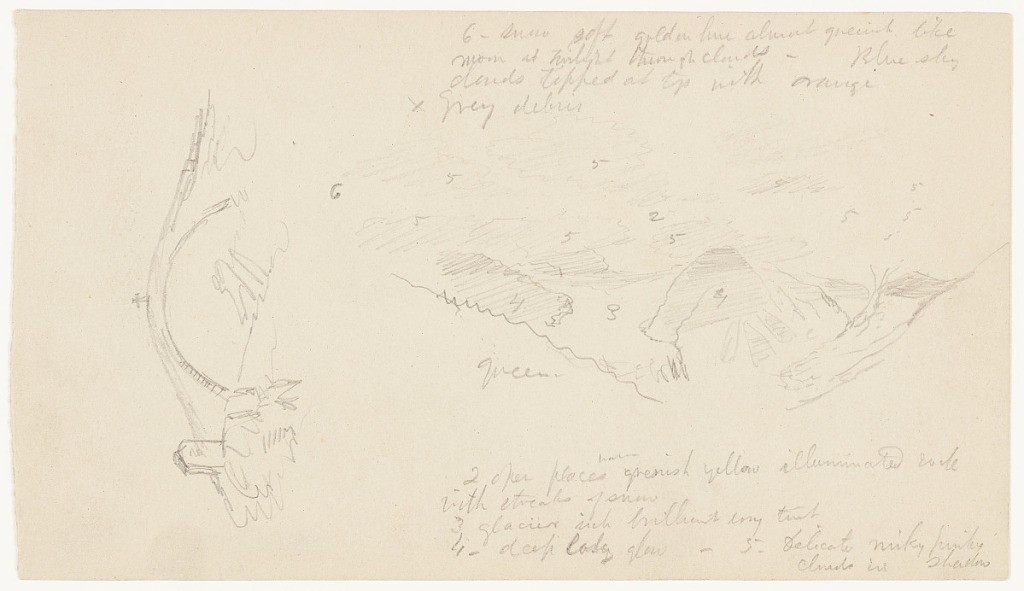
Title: Ponte Romano and Alpine View near Ceppo Morelli, Italy
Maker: Frederic Edwin Church, American, 1826–1900
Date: September 11, 1868
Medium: Graphite on gray laid paper; verso: graphite and white gouache
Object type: Drawing
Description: Landscape and architecture sketches showing views of the Ponte Romano bridge and a view of a glacier and valley near Monte Rosa, Italy. At left and oriented to the left, the single arch of the stone Ponte Romano near Ceppo Morelli spans the Anza River and features a cross at its apex. A small wayside structure is visible beside it at left. At right, a view overlooking a mountain valley with a glacier in the Pennine Alps near Monte Rosa is shown. Slopes at left and right frame a view of the glacier, at left, a snowy mountain at center, and a narrow valley at right.

Landscape sketch showing a view of a narrow, wooded mountain valley near the village of Macugnaga, Italy, in the Pennine Alps. In foreground at right, a cluster of small buildings is visible. Behind them, the valley floor rises to meet another structure, in the middle distance at center. At right, a mountain range extends obliquely from the middle distance into the background.